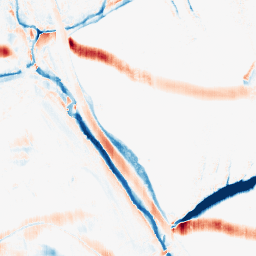
Category: morphological
Decomposition family: morphological_rect
Decomposition parameters: operation: average
width: 5
height: 20
Upsampling method: quartic
Upsampling parameters: scale: 4
Upsampling scale: 4